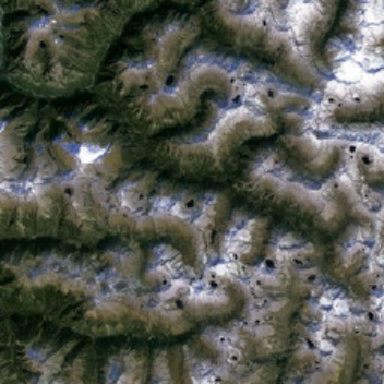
A few trees were planted at the foot of the mountain .